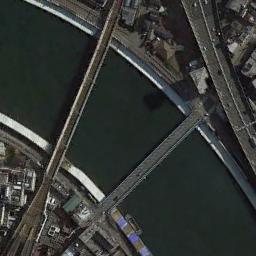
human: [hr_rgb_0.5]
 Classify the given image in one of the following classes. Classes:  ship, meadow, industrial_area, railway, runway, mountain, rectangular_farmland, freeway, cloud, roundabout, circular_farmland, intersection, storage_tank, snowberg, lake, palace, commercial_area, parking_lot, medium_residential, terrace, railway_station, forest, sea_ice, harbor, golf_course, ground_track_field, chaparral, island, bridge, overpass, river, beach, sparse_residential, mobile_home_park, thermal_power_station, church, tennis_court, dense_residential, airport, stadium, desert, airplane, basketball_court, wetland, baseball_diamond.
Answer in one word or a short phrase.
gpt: bridge